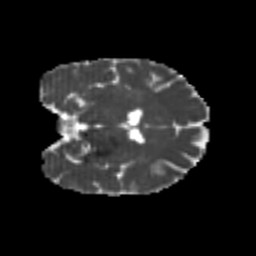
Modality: MD
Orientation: coronal
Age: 24
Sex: female
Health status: healthy
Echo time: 0.074 s